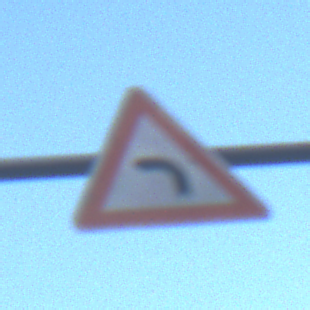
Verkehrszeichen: KurveLinks
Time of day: SunriseSunset
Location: Outdoor (Urban)
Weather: PartlyCloudy
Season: NotSpecified
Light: Natural